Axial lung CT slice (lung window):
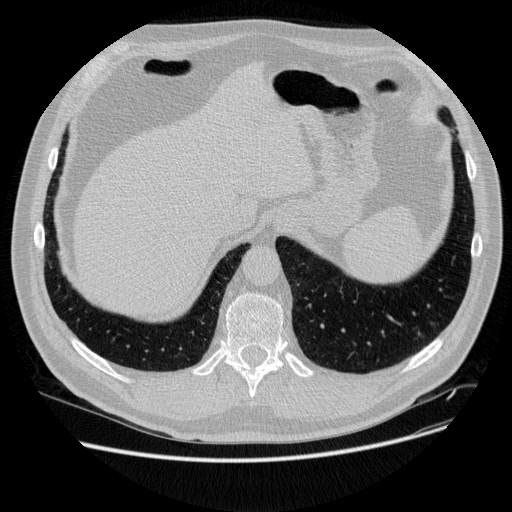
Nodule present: no